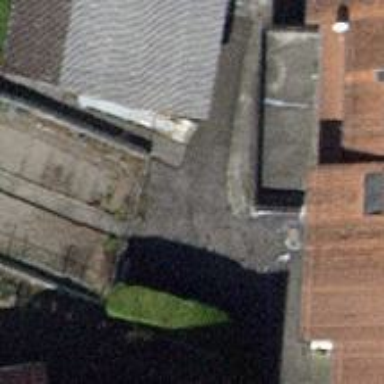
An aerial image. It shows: Shed building.